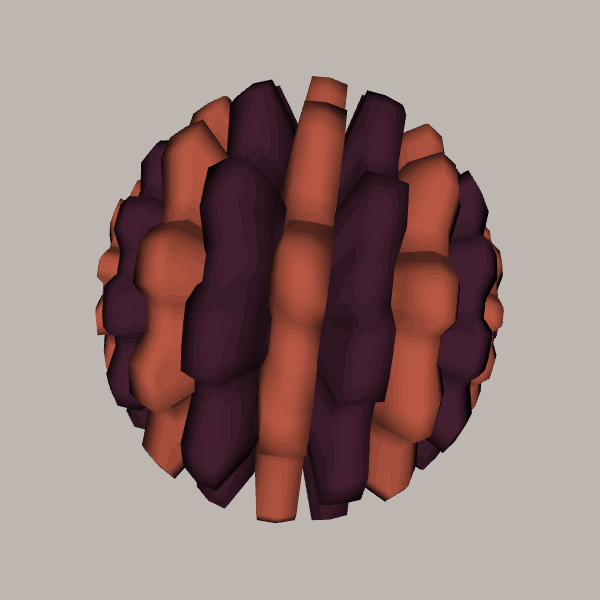
Background: light